Field crop: maize
Growth stage: 1
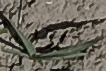
Species: sorghum